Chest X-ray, PA view. Patient: 55 years old, sex F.
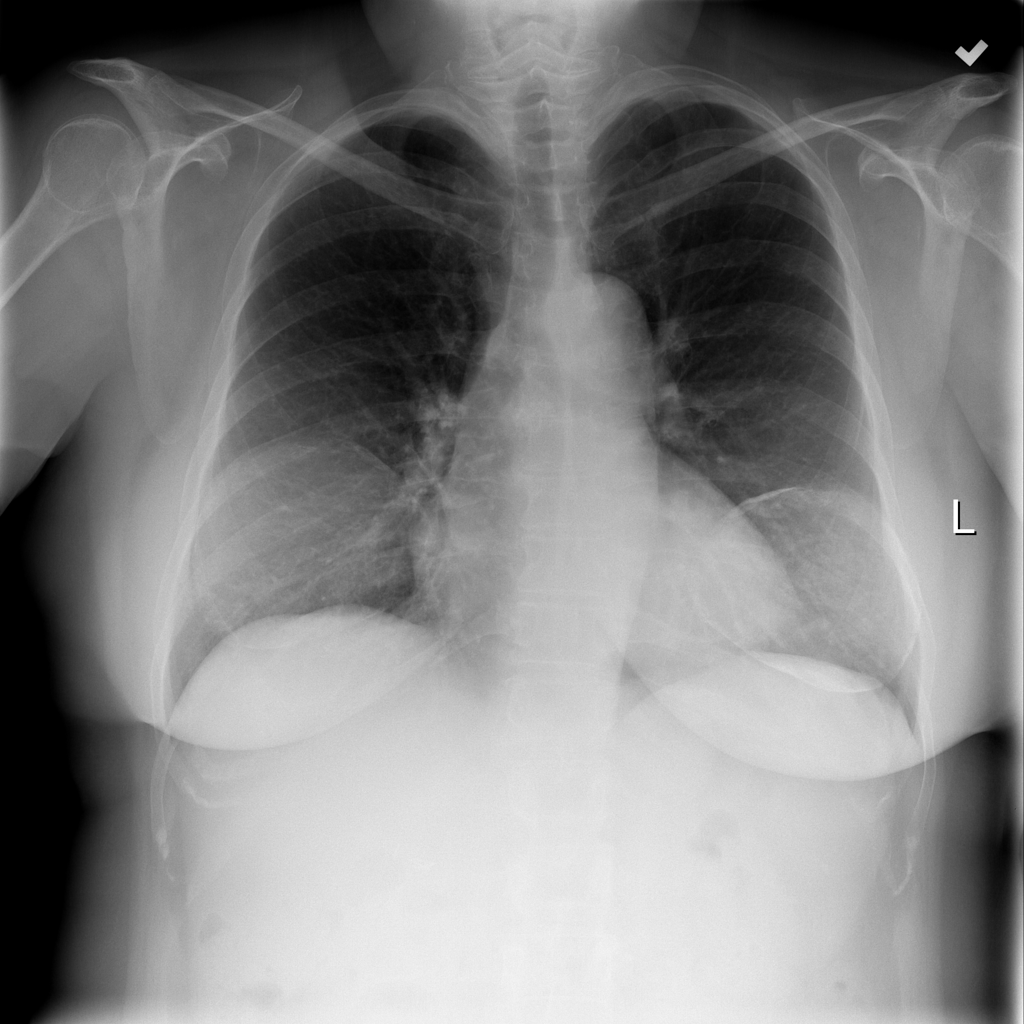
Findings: No Finding